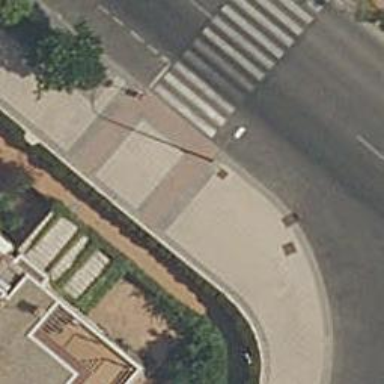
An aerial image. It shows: Paved sidewalk.